已知
$A(0,3)$ 和 $P\left(3,\frac{3}{2}\right)$ 为椭圆 $C: \frac{x^2}{a^2} + \frac{y^2}{b^2} = 1\ (a > b > 0)$ 上两点。
\begin{enumerate}
\item 求 $C$ 的离心率；
\item 若过 $P$ 的直线 $l$ 交 $C$ 于另一点 $B$，且 $\triangle ABP$ 的面积为 9，求 $l$ 的方程；
\item 过 $OA$ 中点 $D$ 的动直线与椭圆 $C$ 有两个交点 $M$，$N$，试判断在 $y$ 轴上是否存在点 $T$ 使得 $\overrightarrow{TM} \cdot \overrightarrow{TN} \le 0$，若存在，求出 $T$ 点纵坐标的取值范围；若不存在，说明理由。
\end{enumerate}
【解答】
【答案】
\\
[5pt]
(1) $
\frac{1}{2}$\\
[5pt]
(2) $y =
\frac{3}{2}x - 3$ 或 $y = \frac{3}{2}x - 3$；\\
[5pt]
(3) $
\left[-\frac{3}{2}, 3\right]$\\
[10pt]

\noindent
【知识点】椭圆中向量点乘问题、求椭圆中的参数及范围、椭圆中三角形（四边形）的面积、根据椭圆过的点求标准方程
\\
[5pt]
【分析】
\\
[5pt]
(1) 将点代入椭圆方程，解出 $a^2$、$b^2$ 的值，再由椭圆中 $e =
\sqrt{1 - \frac{b^2}{a^2}}$ 求出离心率即可；\\
[5pt]
(2) 根据已知条件，分直线斜率存在和不存在两种情况讨论解出符合题意的直线方程即可；
\\
[5pt]
(3) 根据已知条件设直线方程，与椭圆方程联立，设 $M(x_1,y_1)$，$N(x_2,y_2)$，$T(0,t)$，写出韦达定理，将 $
\overrightarrow{TM} \cdot \overrightarrow{TN} \le 0$ 转化为 $t$ 的函数，再根据函数值域得出 $T$ 点纵坐标的取值范围，再验证直线斜率不存在的情况，得到最终结果。\\
[10pt]

\noindent
【详解】
\\
[5pt]
(1) 依题意，
\[
\begin
{cases}
\frac{9}{b^2} = 1 \\
\frac{9}{a^2} + \frac{\frac
{9}{4}}{b^2} = 1
\end
{cases}
\]
解得
\[
\begin
{cases}
a^2 = 12
\\
b^2 = 9
\end
{cases}
\]
则离心率
$e = \sqrt{1 - \frac{b^2}{a^2}} = \sqrt{1 - \frac{9}{12}} = \frac{1}{2}$；\

(2) 由（1）可知，椭圆 $C$ 的方程为 $
\frac{x^2}{12} + \frac{y^2}{9} = 1$，\\
[5pt]
当直线 $l$ 的斜率不存在时，直线 $l$ 的方程为 $x = 3$，易知此时 $B
\left(3,-\frac{3}{2}\right)$，\\
[5pt]
点 $A$ 到直线 $PB$ 的距离为 3，则 $S_{
\triangle ABP} = \frac{1}{2} \times 3 \times 3 = \frac{9}{2}$，与已知矛盾；\\
[5pt]
当直线 $l$ 的斜率存在时，设直线 $l$ 的方程为 $y -
\frac{3}{2} = k(x - 3)$，即 $y = k(x - 3) + \frac{3}{2}$，\\
[5pt]
设 $P(x_1,y_1)$，$B(x_2,y_2)$，
\\
[5pt]
联立
\[
\begin
{cases}
y = k(x - 3) +
\frac{3}{2} \\
\frac{x^2}{12} + \frac
{y^2}{9} = 1
\end
{cases}
\]
消去
$y$ 整理可得，$(4k^2 + 3)x^2 - (24k^2 - 12k)x + 36k^2 - 36k - 27 = 0$\\
[5pt]
则 $x_1 + x_2 =
\frac{24k^2 - 12k}{4k^2 + 3}$，$x_1x_2 = \frac{36k^2 - 36k - 27}{4k^2 + 3}$，\\
[5pt]
由弦长公式可得，$|PB| =
\sqrt{1 + k^2} \cdot \sqrt{(x_1 + x_2)^2 - 4x_1x_2} = \sqrt{1 + k^2} \cdot \sqrt{\left(\frac{24k^2 - 12k}{4k^2 + 3}\right)^2 - 4 \times \frac{36k^2 - 36k - 27}{4k^2 + 3}}$，\\
[5pt]
整理得：
\[
|PB| =
\frac{4\sqrt{3} \cdot \sqrt{1 + k^2} \cdot \sqrt{3k^2 + 9k + \frac
{27}{4}}}{4k^2 + 3},
\]
点
$A$ 到直线 $l$ 的距离为 $d = \frac{\left|3k + \frac{3}{2}\right|}{\sqrt{1 + k^2}}$，\\
[5pt]
则
\[
S_{
\triangle ABP} = \frac{1}{2} \times \frac{4\sqrt{3} \cdot \sqrt{1 + k^2} \cdot \sqrt{3k^2 + 9k + \frac{27}{4}}}{4k^2 + 3} \times \frac{\left|3k + \frac{3}{2}\right|}{\sqrt
{1 + k^2}} = 9
\]
解得
$k = \frac{1}{2}$ 或 $k = \frac{3}{2}$，\\
[5pt]
则直线 $l$ 的方程为 $y =
\frac{3}{2}x - 3$ 或 $y = \frac{3}{2}x - 3$；\\
[10pt]

\noindent
(3) 若过 $OA$ 中点 $D
\left(0,\frac{3}{2}\right)$ 的动直线的斜率存在，\\
[5pt]
则可设该直线方程为 $y = kx +
\frac{3}{2}$，\\
[5pt]
设 $M(x_1,y_1)$，$N(x_2,y_2)$，$T(0,t)$，
\\
[5pt]
由
\[
\begin
{cases}
3x^2 + 4y^2 = 36
\\
y = kx +
\frac
{3}{2}
\end
{cases}
\]
可得
$(3 + 4k^2)x^2 + 12kx - 27 = 0$，\\
[5pt]
故 $
\Delta = 144k^2 + 108(3 + 4k^2) = 324 + 576k^2 > 0$，\\
[5pt]
且 $x_1 + x_2 = -
\frac{12k}{3 + 4k^2}$，$x_1x_2 = \frac{-27}{3 + 4k^2}$，\\
[5pt]
而 $
\overrightarrow{TM} = (x_1,y_1 - t)$，$\overrightarrow{TN} = (x_2,y_2 - t)$，\\
[5pt]
故
\[
\begin
{aligned}
\overrightarrow{TM} \cdot \overrightarrow{TN} &= x_1x_2 + (y_1 - t)(y_2 - t) = x_1x_2 + \left(kx_1 + \frac{3}{2} - t\right)\left(kx_2 + \frac{3}{2} - t\right) \\
&= (1 + k^2)x_1x_2 + k
\left(\frac{3}{2} - t\right)(x_1 + x_2) + \left(\frac{3}{2} - t\right)^2 \\
&= (1 + k^2)
\left(\frac{-27}{3 + 4k^2}\right) - k\left(\frac{3}{2} - t\right) \times \frac{12k}{3 + 4k^2} + \left(\frac{3}{2} - t\right)^2 \\
&=
\frac{(-36 + 4t^2)k^2 - \frac
{81}{4} - 9t + 3t^2}{3 + 4k^2}
\end
{aligned}
\]
因为
$\overrightarrow{TM} \cdot \overrightarrow{TN} \le 0$ 恒成立，\\
[5pt]
故
\[
\begin
{cases}
-36 + 4t^2
\le 0 \\
-
\frac{81}{4} - 9t + 3t^2 \le
 0
\end
{cases}
\]
即
\[
\begin
{cases}
-3
\le t \le 3 \\
-
\frac{3}{2} \le t \le \frac
{9}{2}
\end
{cases}
\]
解得
$-\frac{3}{2} \le t \le 3$，\\[5pt]
若过点
$D\left(0,\frac{3}{2}\right)$ 的动直线的斜率不存在，则 $M\left(-3,-\frac{3}{2}\right)$，$N\left(3,\frac{3}{2}\right)$，\\[5pt]
此时需
$-3 \le t \le 3$，两者结合可得 $-\frac{3}{2} \le t \le 3$，\\[5pt]
故这个点
$T$ 纵坐标的取值范围为 $\left[-\frac{3}{2}, 3\right]$
。
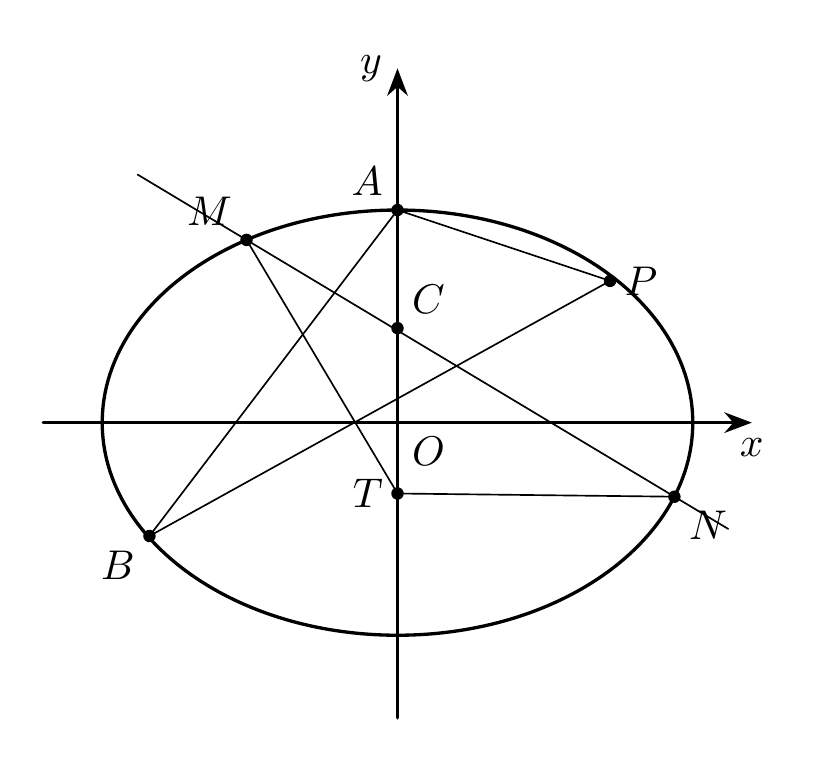